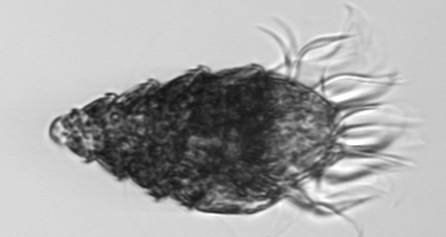
Label: Laboea_strobila